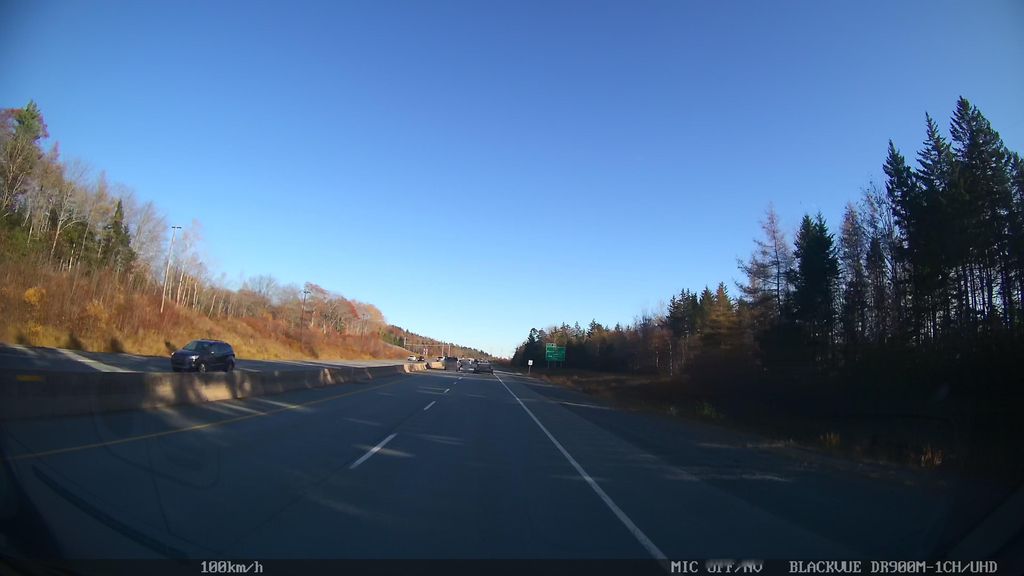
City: halifax